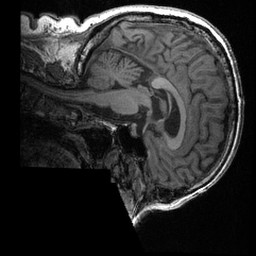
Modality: T1w
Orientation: sagittal
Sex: male
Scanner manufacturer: ge
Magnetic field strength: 3 T
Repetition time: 0.0064 s
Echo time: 0.00281 s